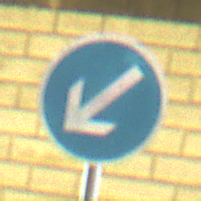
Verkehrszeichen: VorgeschriebeneVorbeifahrtLinks
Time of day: Midday
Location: Outdoor (Urban)
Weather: Clear
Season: NotSpecified
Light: Natural